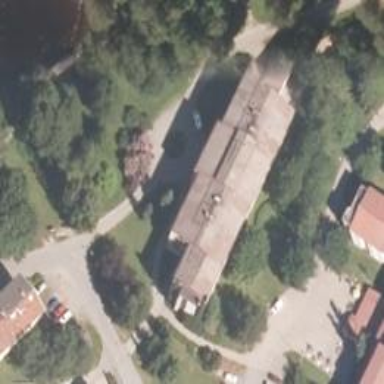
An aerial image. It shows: Nursing home building.